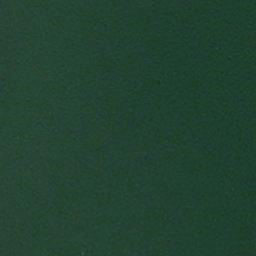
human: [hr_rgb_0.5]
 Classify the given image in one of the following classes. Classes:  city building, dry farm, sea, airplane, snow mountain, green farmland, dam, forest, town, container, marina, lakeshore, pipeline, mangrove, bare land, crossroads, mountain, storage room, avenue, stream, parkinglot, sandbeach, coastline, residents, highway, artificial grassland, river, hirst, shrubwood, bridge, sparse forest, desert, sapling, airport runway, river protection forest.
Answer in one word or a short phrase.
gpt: sea